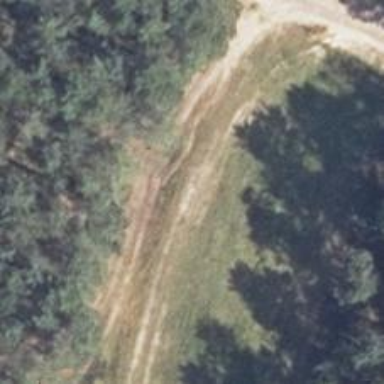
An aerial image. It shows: Grass track road with grade 5 tracktype.